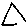
Label: triangle